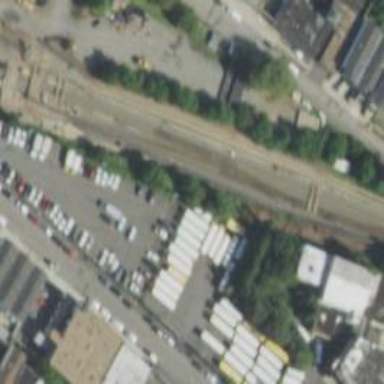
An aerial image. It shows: Light rail electrified with contact line.